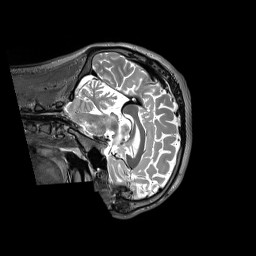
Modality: T2w
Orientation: sagittal
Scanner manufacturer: siemens
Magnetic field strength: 3 T
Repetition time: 3.2 s
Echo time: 0.406 s